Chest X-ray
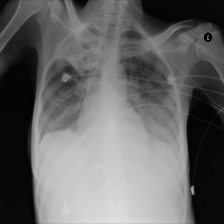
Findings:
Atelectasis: negative
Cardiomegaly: negative
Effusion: positive
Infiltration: negative
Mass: negative
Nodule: negative
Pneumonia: negative
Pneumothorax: negative
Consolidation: positive
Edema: negative
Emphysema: negative
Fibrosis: negative
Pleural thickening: negative
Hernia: negative